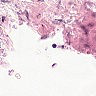
Metastatic tissue present: no